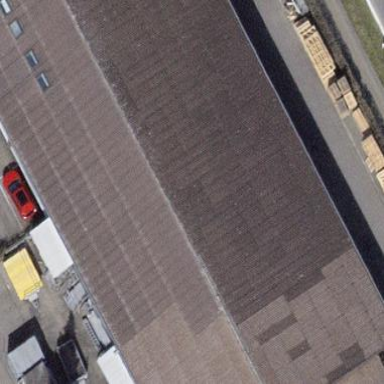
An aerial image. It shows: Industrial building.